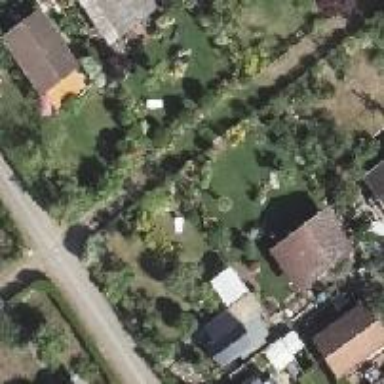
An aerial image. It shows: Plot within allotments.